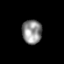
Tissue: prostate
Cell type: Fibroblasts
Senescence score: 0.7015
Nuclear area (px): 468
Mean DAPI intensity: 141.806